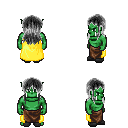
a pixel art fantasy rpg character, male body template, orc, green skin, yellow cape, robe skirt, gray unkempt hairstyle, gray slippers, four views (front, back, left, right), 2x2 character sprite sheet, small pixel art, hard edges, no anti-aliasing